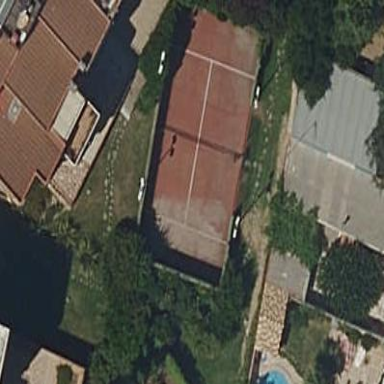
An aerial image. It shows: Tennis court in leisure pitch.